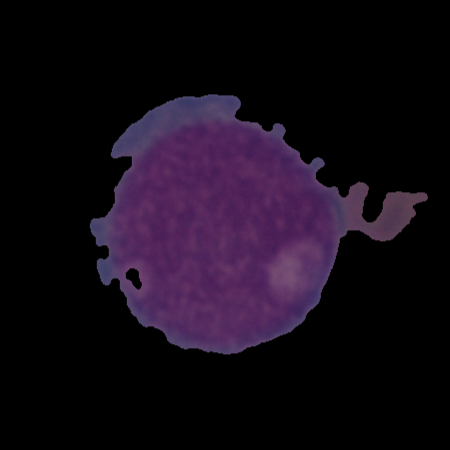
Label: cancer